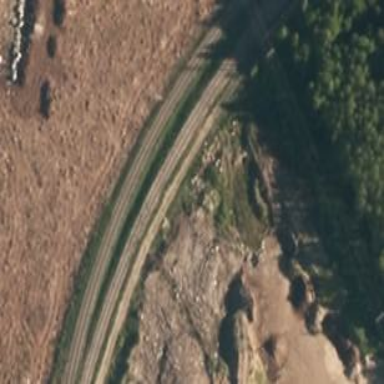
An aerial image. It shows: Disused railway spur with single track.